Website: apple
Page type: account-dashboard
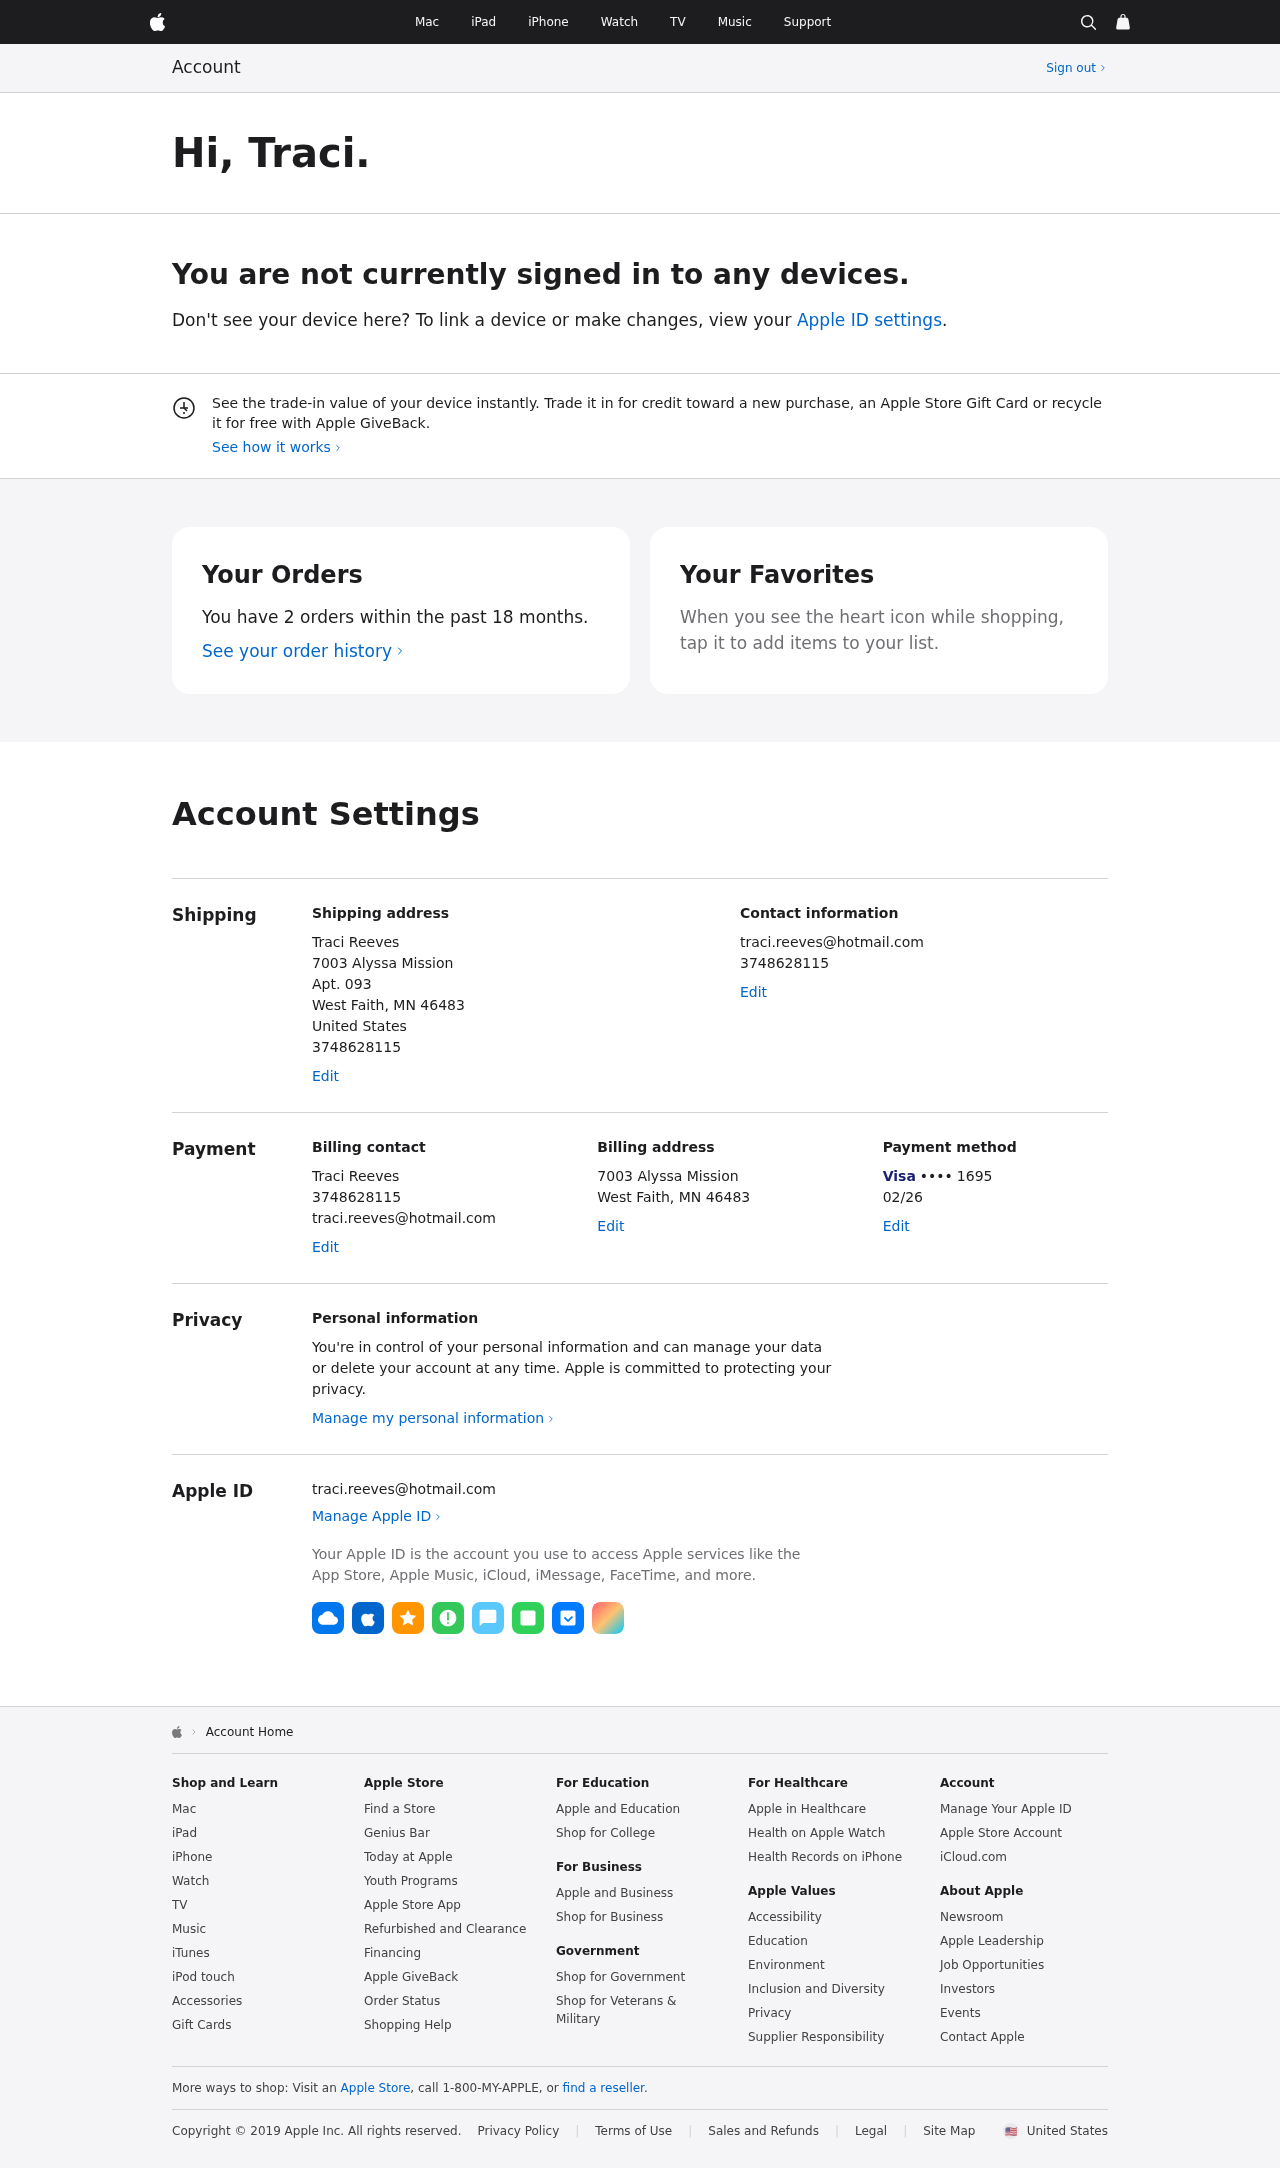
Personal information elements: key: PII_CARD_EXPIRY
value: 02/26
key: PII_CARD_LAST4
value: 1695
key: PII_CARD_TYPE
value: Visa
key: PII_CITY_STATE_ZIP
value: West Faith, MN 46483
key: PII_COUNTRY
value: United States
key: PII_EMAIL
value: traci.reeves@hotmail.com
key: PII_FIRSTNAME
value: Traci
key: PII_FULLNAME
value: Traci Reeves
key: PII_PHONE
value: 3748628115
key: PII_STREET
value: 7003 Alyssa Mission
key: PII_STREET2
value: Apt. 093
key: PII_PHONE2
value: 3748628115
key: PII_FULLNAME2
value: Traci Reeves
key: PII_PHONE3
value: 3748628115
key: PII_EMAIL2
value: traci.reeves@hotmail.com
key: PII_CITY_STATE_ZIP2
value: West Faith, MN 46483
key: PII_EMAIL3
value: traci.reeves@hotmail.com